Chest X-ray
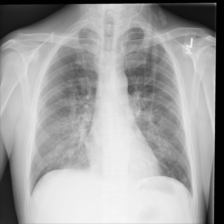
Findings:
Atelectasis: negative
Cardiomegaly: negative
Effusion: negative
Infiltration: positive
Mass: negative
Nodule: negative
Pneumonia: negative
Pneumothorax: negative
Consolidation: negative
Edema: negative
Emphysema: negative
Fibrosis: negative
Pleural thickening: negative
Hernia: negative